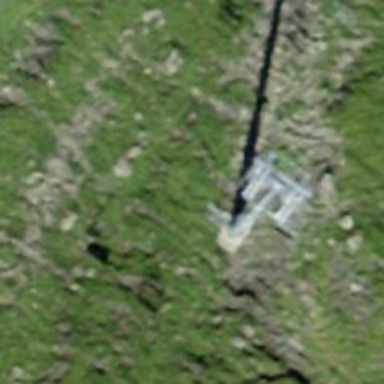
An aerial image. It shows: Pylon used for aerialway.